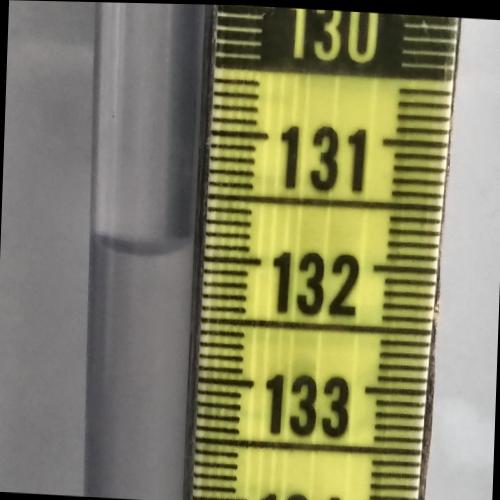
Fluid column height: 131.9 cm